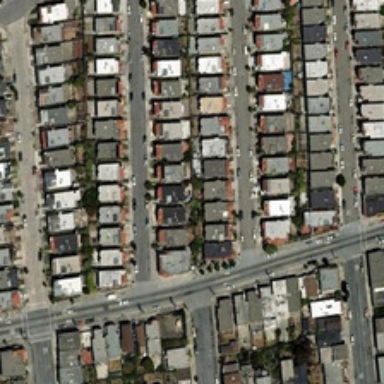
Many buildings and green trees are in two sides of several roads in a dense residential area .